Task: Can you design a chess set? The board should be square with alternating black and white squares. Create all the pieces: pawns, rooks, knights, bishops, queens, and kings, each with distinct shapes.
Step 1377:
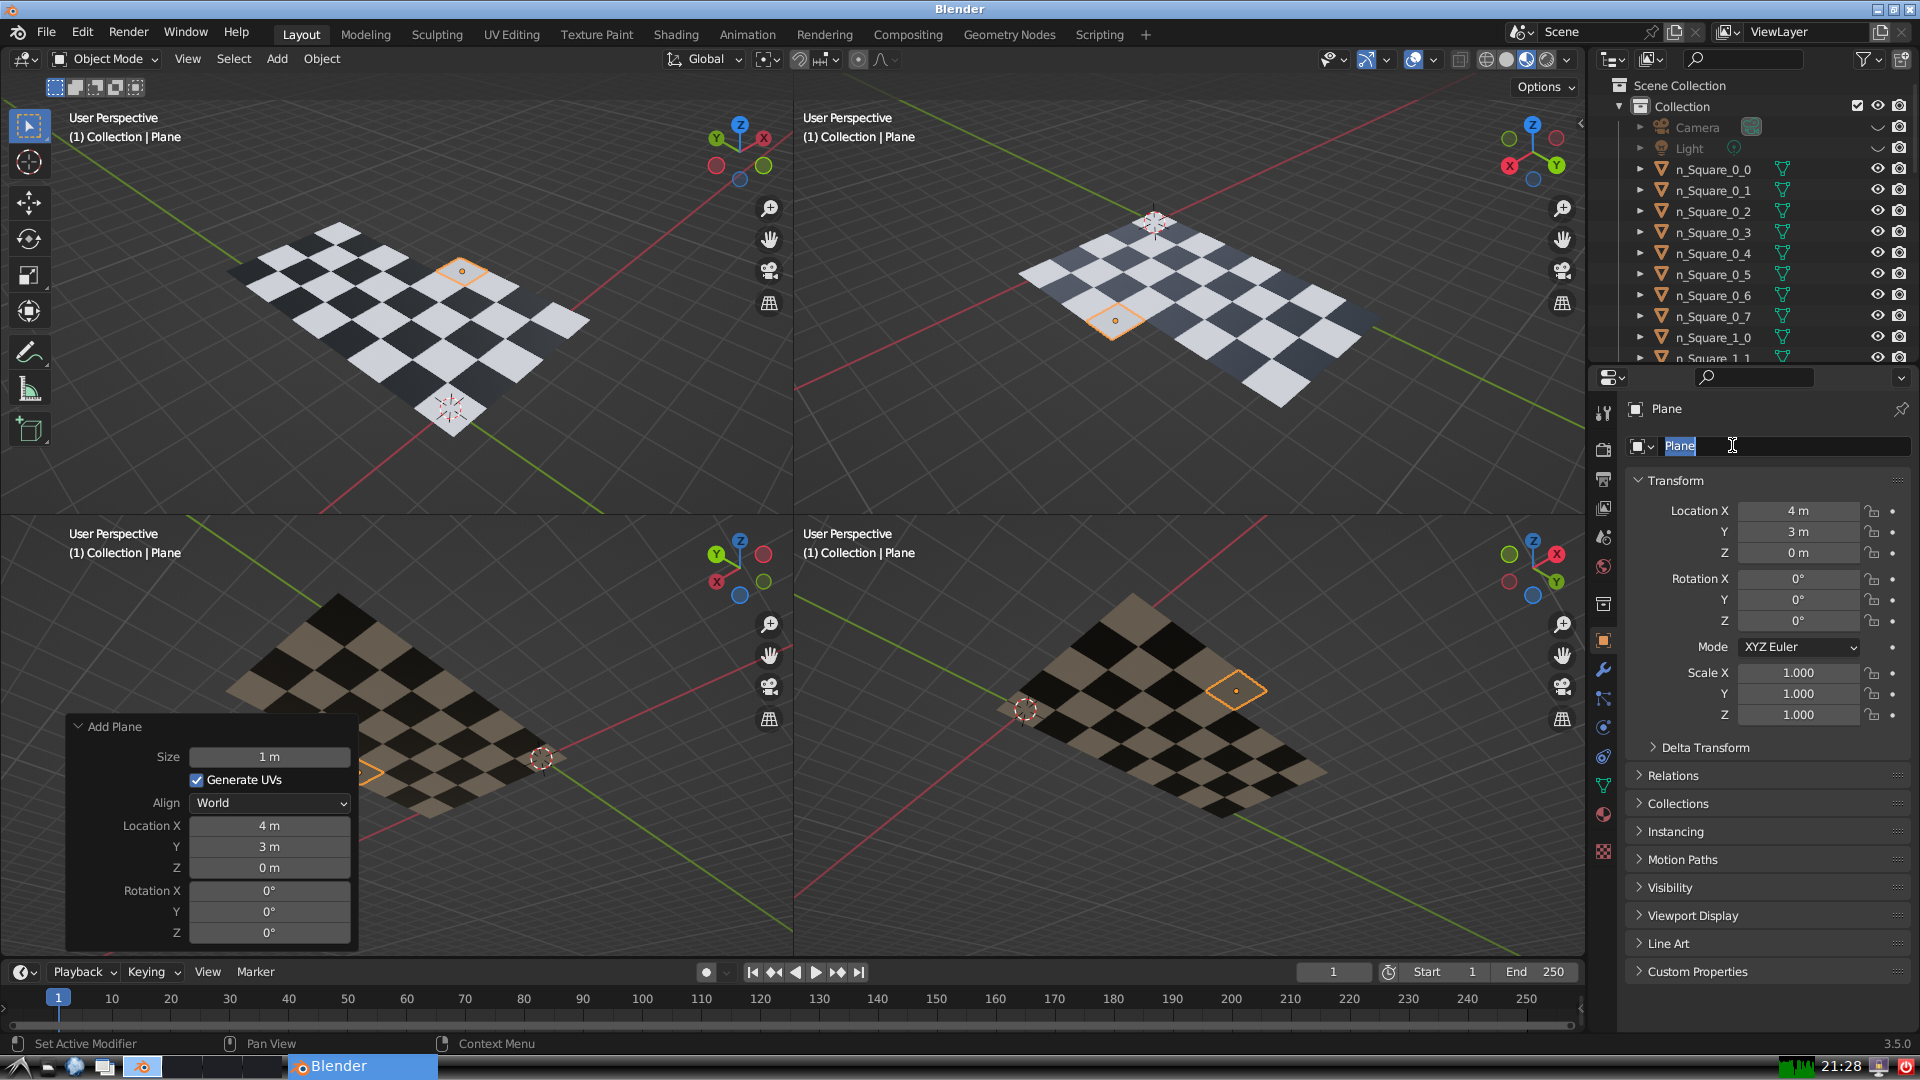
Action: input_text: n_Square_4_3